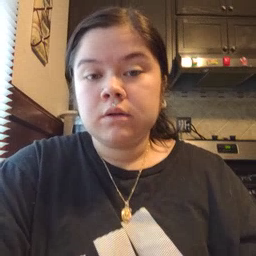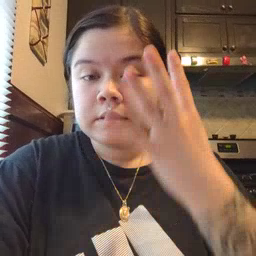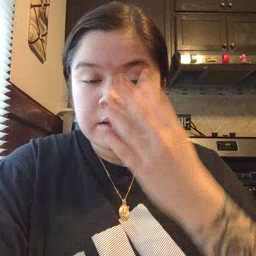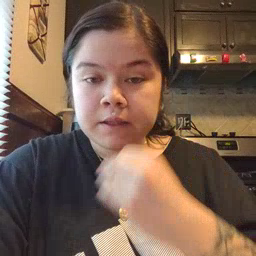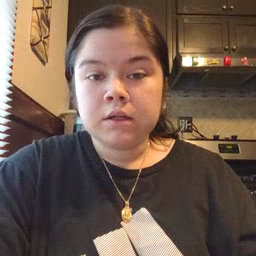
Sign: sleepy